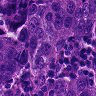
Metastatic tissue present: yes